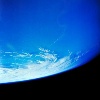
Label: water